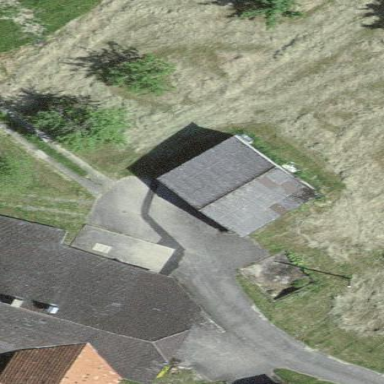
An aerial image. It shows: Shed.